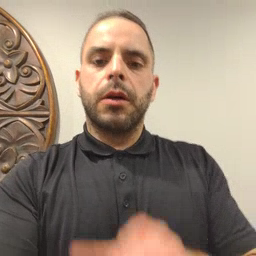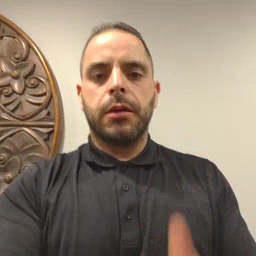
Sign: another